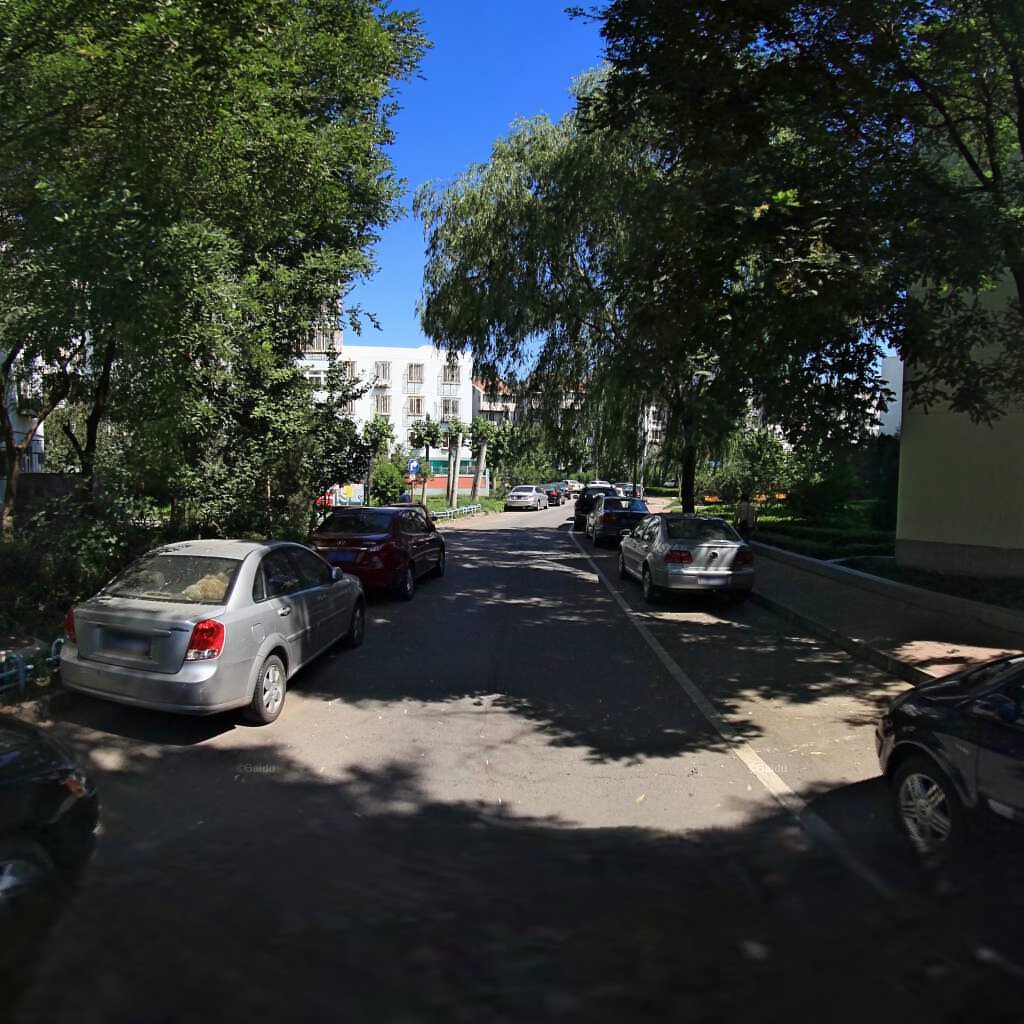
Region: Haidian
Road damage annotations: longitudinal crack, transverse crack